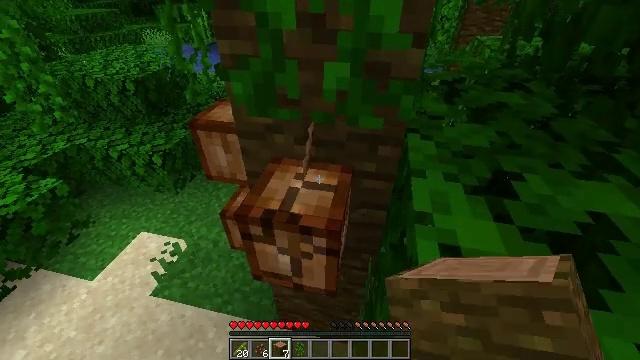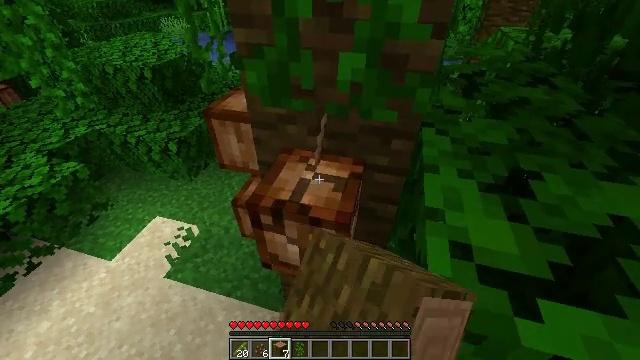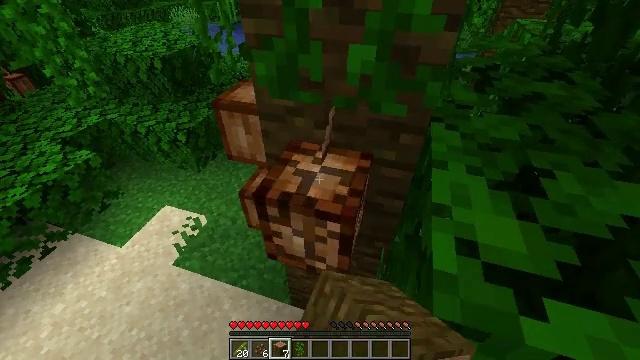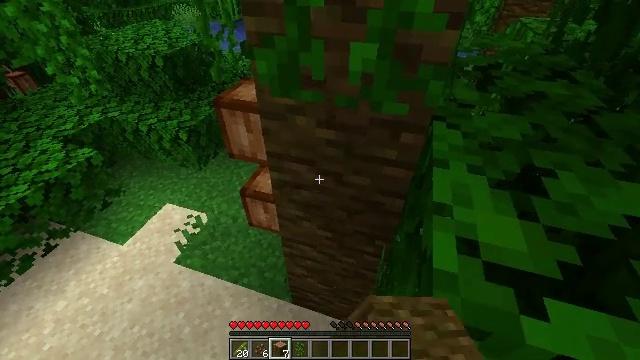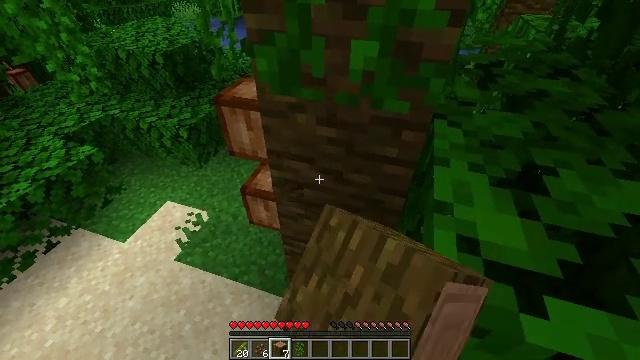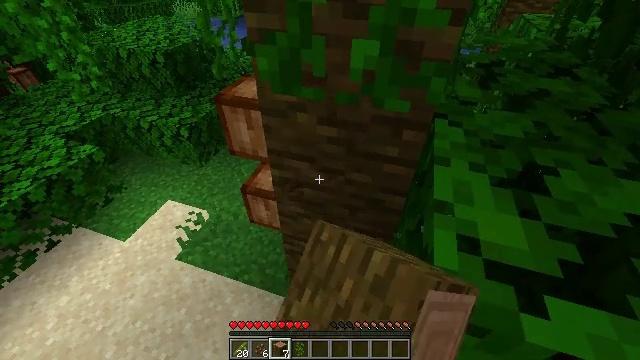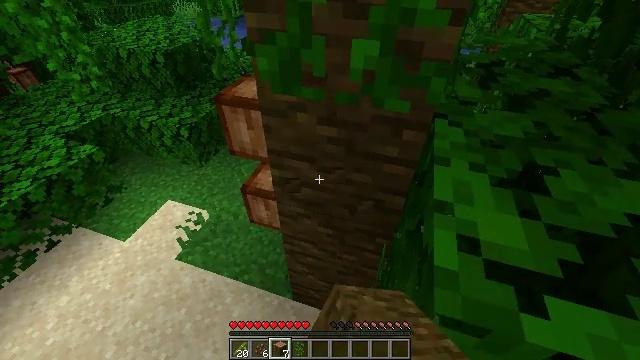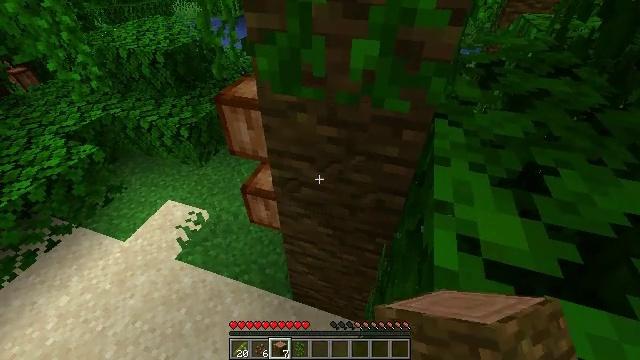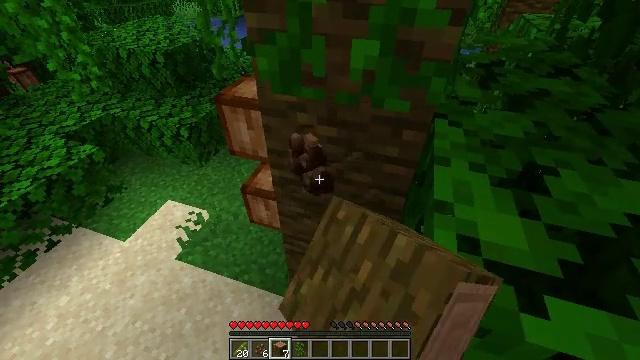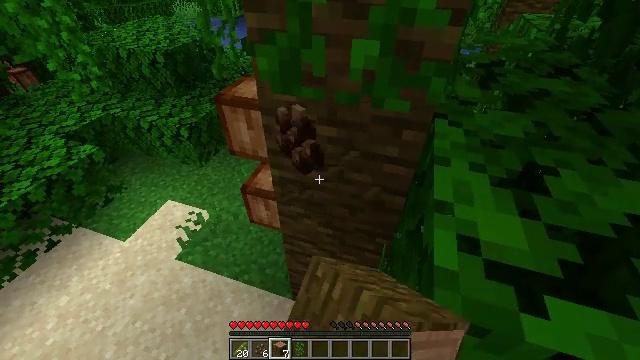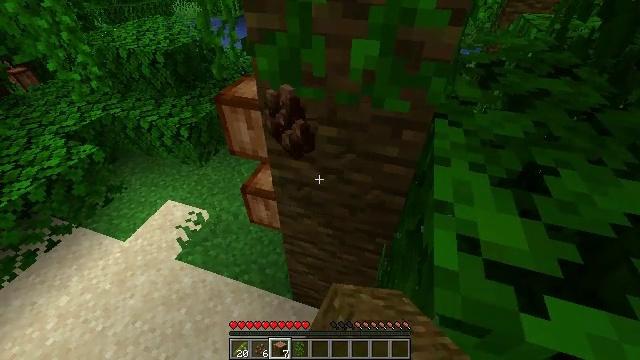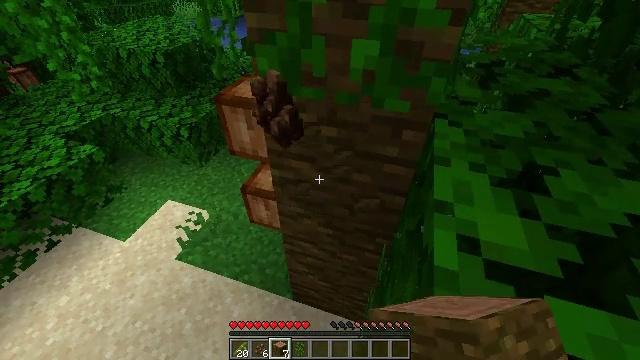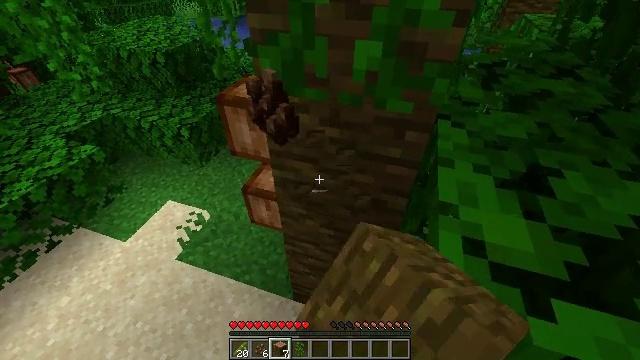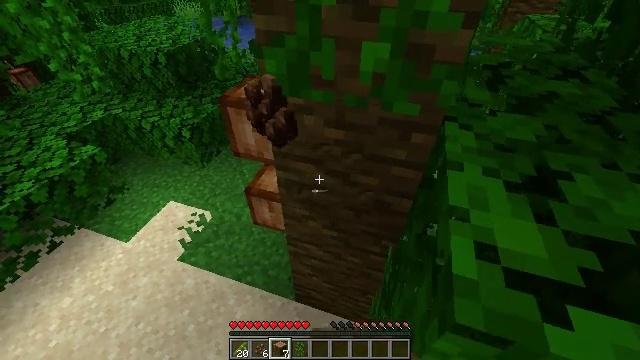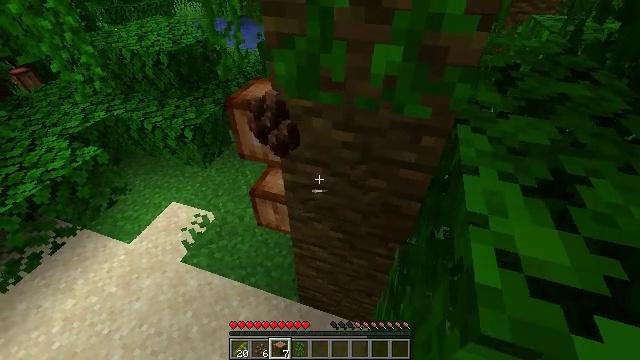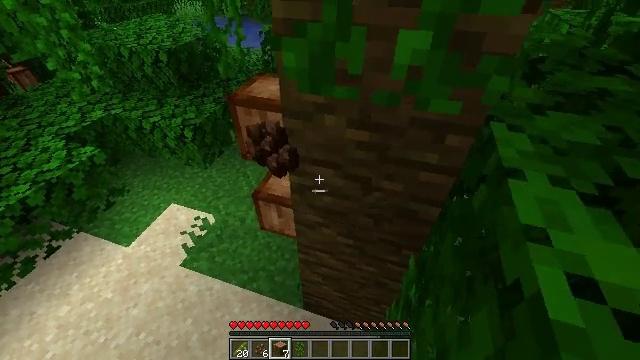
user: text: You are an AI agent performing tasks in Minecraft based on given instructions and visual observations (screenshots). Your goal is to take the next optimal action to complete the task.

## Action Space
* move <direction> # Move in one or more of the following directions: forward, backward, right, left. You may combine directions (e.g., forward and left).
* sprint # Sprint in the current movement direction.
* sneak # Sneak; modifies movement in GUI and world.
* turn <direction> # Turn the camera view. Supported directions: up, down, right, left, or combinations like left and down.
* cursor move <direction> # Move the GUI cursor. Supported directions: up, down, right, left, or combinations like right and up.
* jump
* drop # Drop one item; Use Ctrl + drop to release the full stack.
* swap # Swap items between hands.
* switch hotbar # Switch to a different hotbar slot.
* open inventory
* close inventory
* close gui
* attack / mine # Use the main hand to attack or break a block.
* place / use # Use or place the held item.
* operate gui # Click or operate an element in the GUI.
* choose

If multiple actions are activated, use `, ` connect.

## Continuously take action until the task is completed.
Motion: motion action
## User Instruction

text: Harvest the cocoa pods from the jungle tree.
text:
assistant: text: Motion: turn left and down, attack / mine
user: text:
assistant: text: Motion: turn left and down, attack / mine
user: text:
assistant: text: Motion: attack / mine
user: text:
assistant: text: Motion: attack / mine
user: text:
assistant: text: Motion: attack / mine
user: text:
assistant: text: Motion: attack / mine
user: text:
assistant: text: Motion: attack / mine
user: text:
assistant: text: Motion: attack / mine
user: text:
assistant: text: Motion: attack / mine
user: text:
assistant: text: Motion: attack / mine
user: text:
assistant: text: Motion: attack / mine
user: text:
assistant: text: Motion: move forward
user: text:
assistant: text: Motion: move forward
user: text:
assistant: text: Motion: move forward
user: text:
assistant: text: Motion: move forward
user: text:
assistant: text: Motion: move forward
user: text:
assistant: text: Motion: move forward
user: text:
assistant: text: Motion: move forward, turn right
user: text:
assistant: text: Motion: move forward, turn right
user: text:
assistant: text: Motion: move forward, turn right
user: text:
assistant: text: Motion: turn right and up
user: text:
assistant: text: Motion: turn right and up
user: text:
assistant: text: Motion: turn right and up
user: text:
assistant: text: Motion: turn up
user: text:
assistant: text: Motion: turn left and up
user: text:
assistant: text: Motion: turn left and up
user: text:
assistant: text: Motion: turn left
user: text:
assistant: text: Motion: turn left, attack / mine
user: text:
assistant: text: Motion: turn left, attack / mine
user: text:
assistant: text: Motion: attack / mine